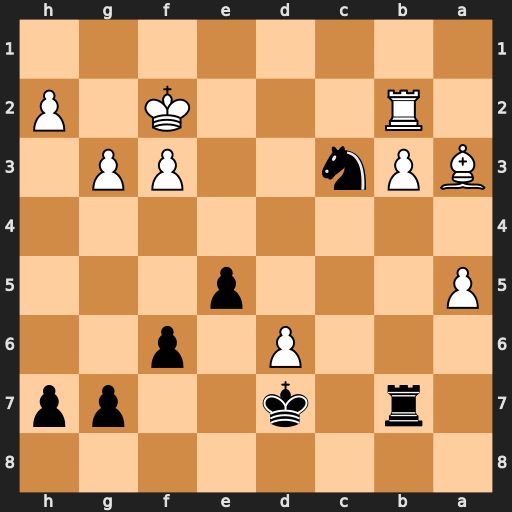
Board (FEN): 8/1r1k2pp/3P1p2/P3p3/8/BPn2PP1/1R3K1P/8
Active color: b
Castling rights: -
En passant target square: -
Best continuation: Nd1+ Ke2 Nxb2